Breast ultrasound image
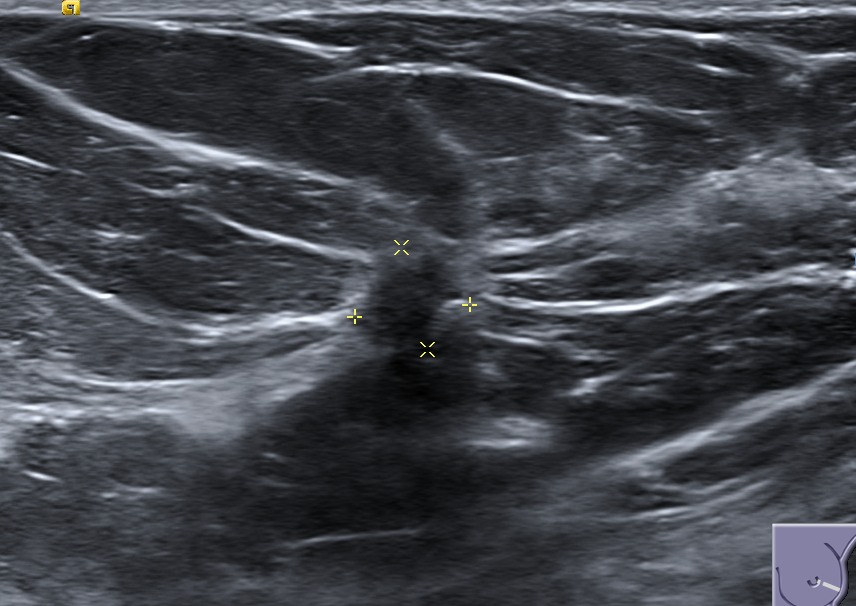
Diagnosis: malignant